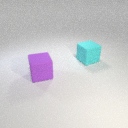
large purple rubber cube to the left of large cyan rubber cube